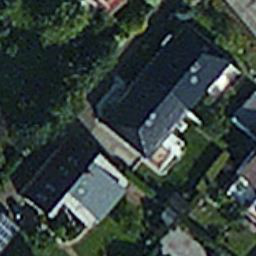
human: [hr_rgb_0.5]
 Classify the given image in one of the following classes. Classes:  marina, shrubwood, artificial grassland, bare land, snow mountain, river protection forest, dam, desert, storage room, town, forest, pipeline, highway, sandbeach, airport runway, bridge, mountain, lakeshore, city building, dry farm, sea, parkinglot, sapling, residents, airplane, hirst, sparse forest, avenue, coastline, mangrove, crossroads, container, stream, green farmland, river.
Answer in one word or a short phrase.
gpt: residents